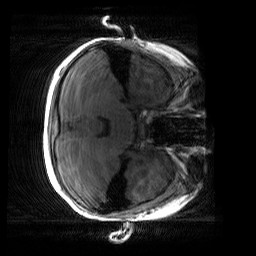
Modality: T1w
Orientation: axial
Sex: male
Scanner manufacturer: siemens
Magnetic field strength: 3 T
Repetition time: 1.9 s
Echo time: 0.00243 s